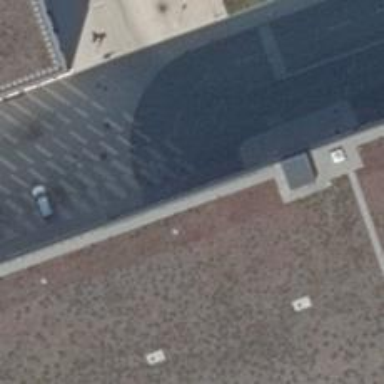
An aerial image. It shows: Entrance to multi-storey parking facility.